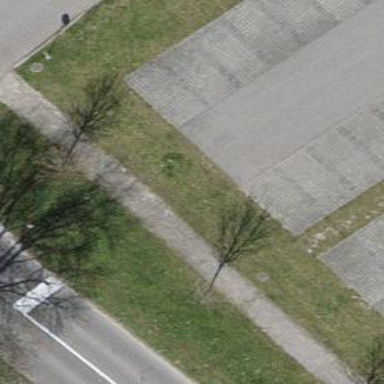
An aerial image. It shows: Parking aisle designated as service road.